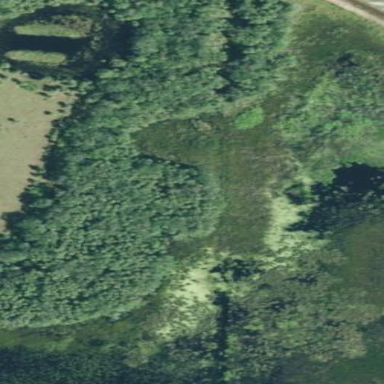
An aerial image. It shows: Marshy wetland area.